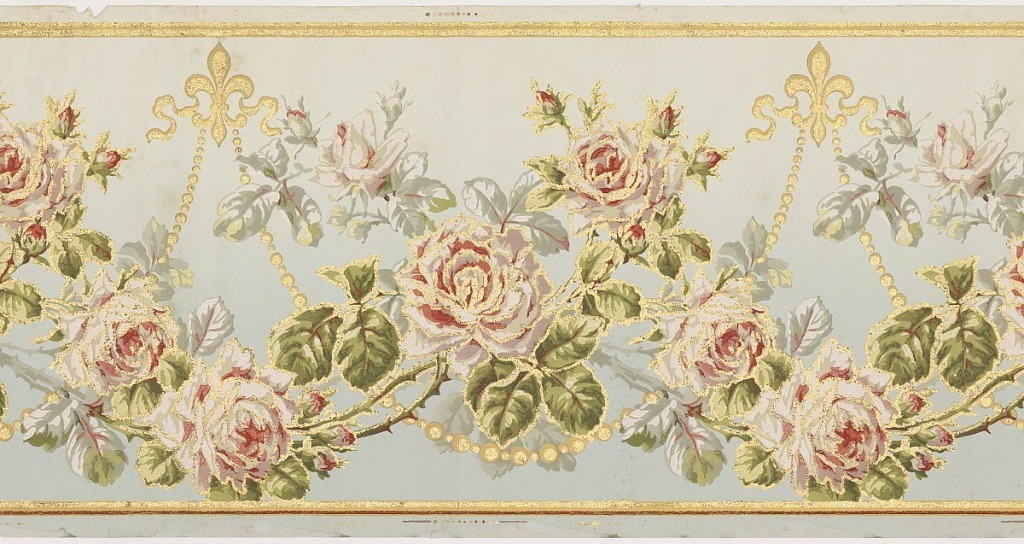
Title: Brillion Collection
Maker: Frederick Beck & Co., 1860
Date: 1905–1915
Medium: Machine-printed paper, mica flakes
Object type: Frieze
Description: Flitter frieze with garlands of cabbage roses, rosebuds, and leaves, supported by swags of large and small beaded strings joined by fleur-de-lys. Flowers and foliage are outlined in gold mica flakes, as are the bead swags. Bands running along top and bottom edges. Printed in mauve, red, pink, shades of green and gold mica flakes on a background that shades from tan to pale blue.